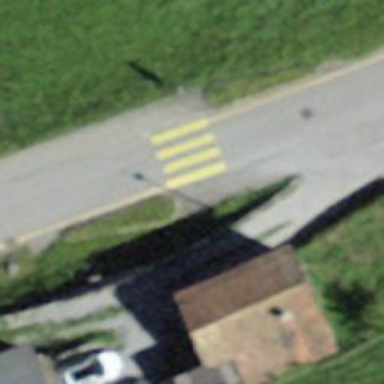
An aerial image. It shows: Marked road crossing.